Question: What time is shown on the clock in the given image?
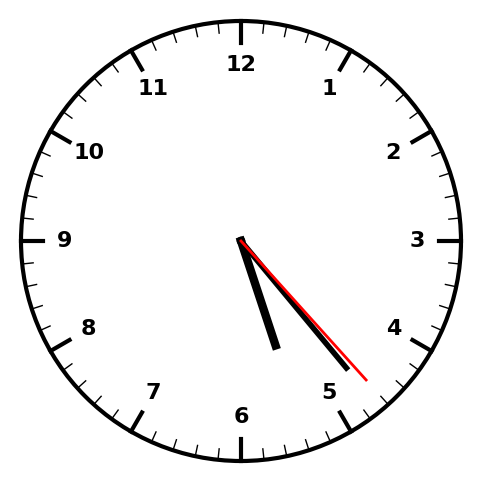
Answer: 05:23:23